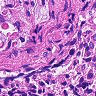
Metastatic tissue present: no